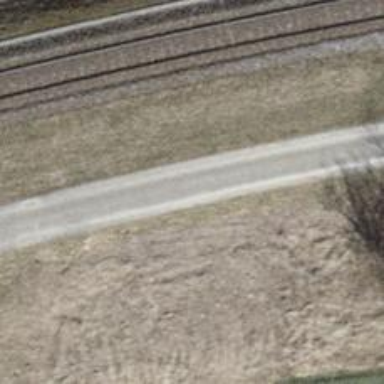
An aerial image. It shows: Compacted path road.